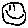
Label: smiley face